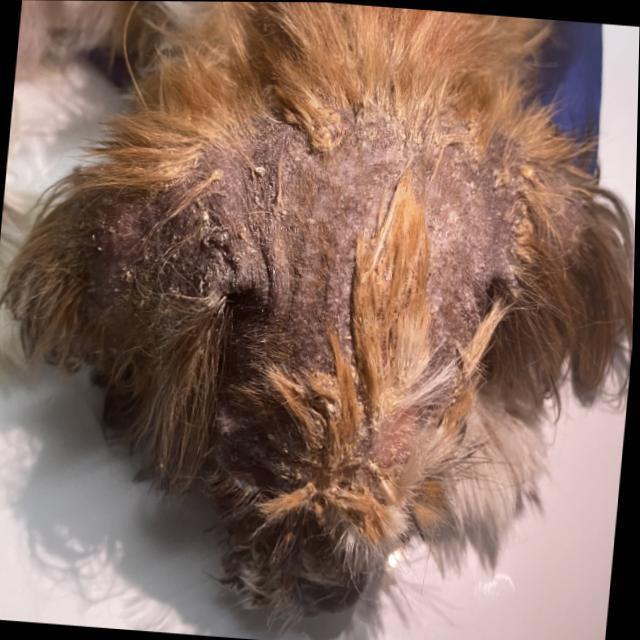
Canine demodicosis (Demodex mange) — caused by Demodex canis mites. Presents with alopecia, follicular papules, pustules, and comedones. Often localized on face and forelimbs.